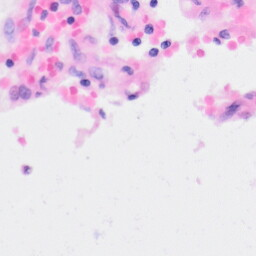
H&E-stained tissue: Kidney